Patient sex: M
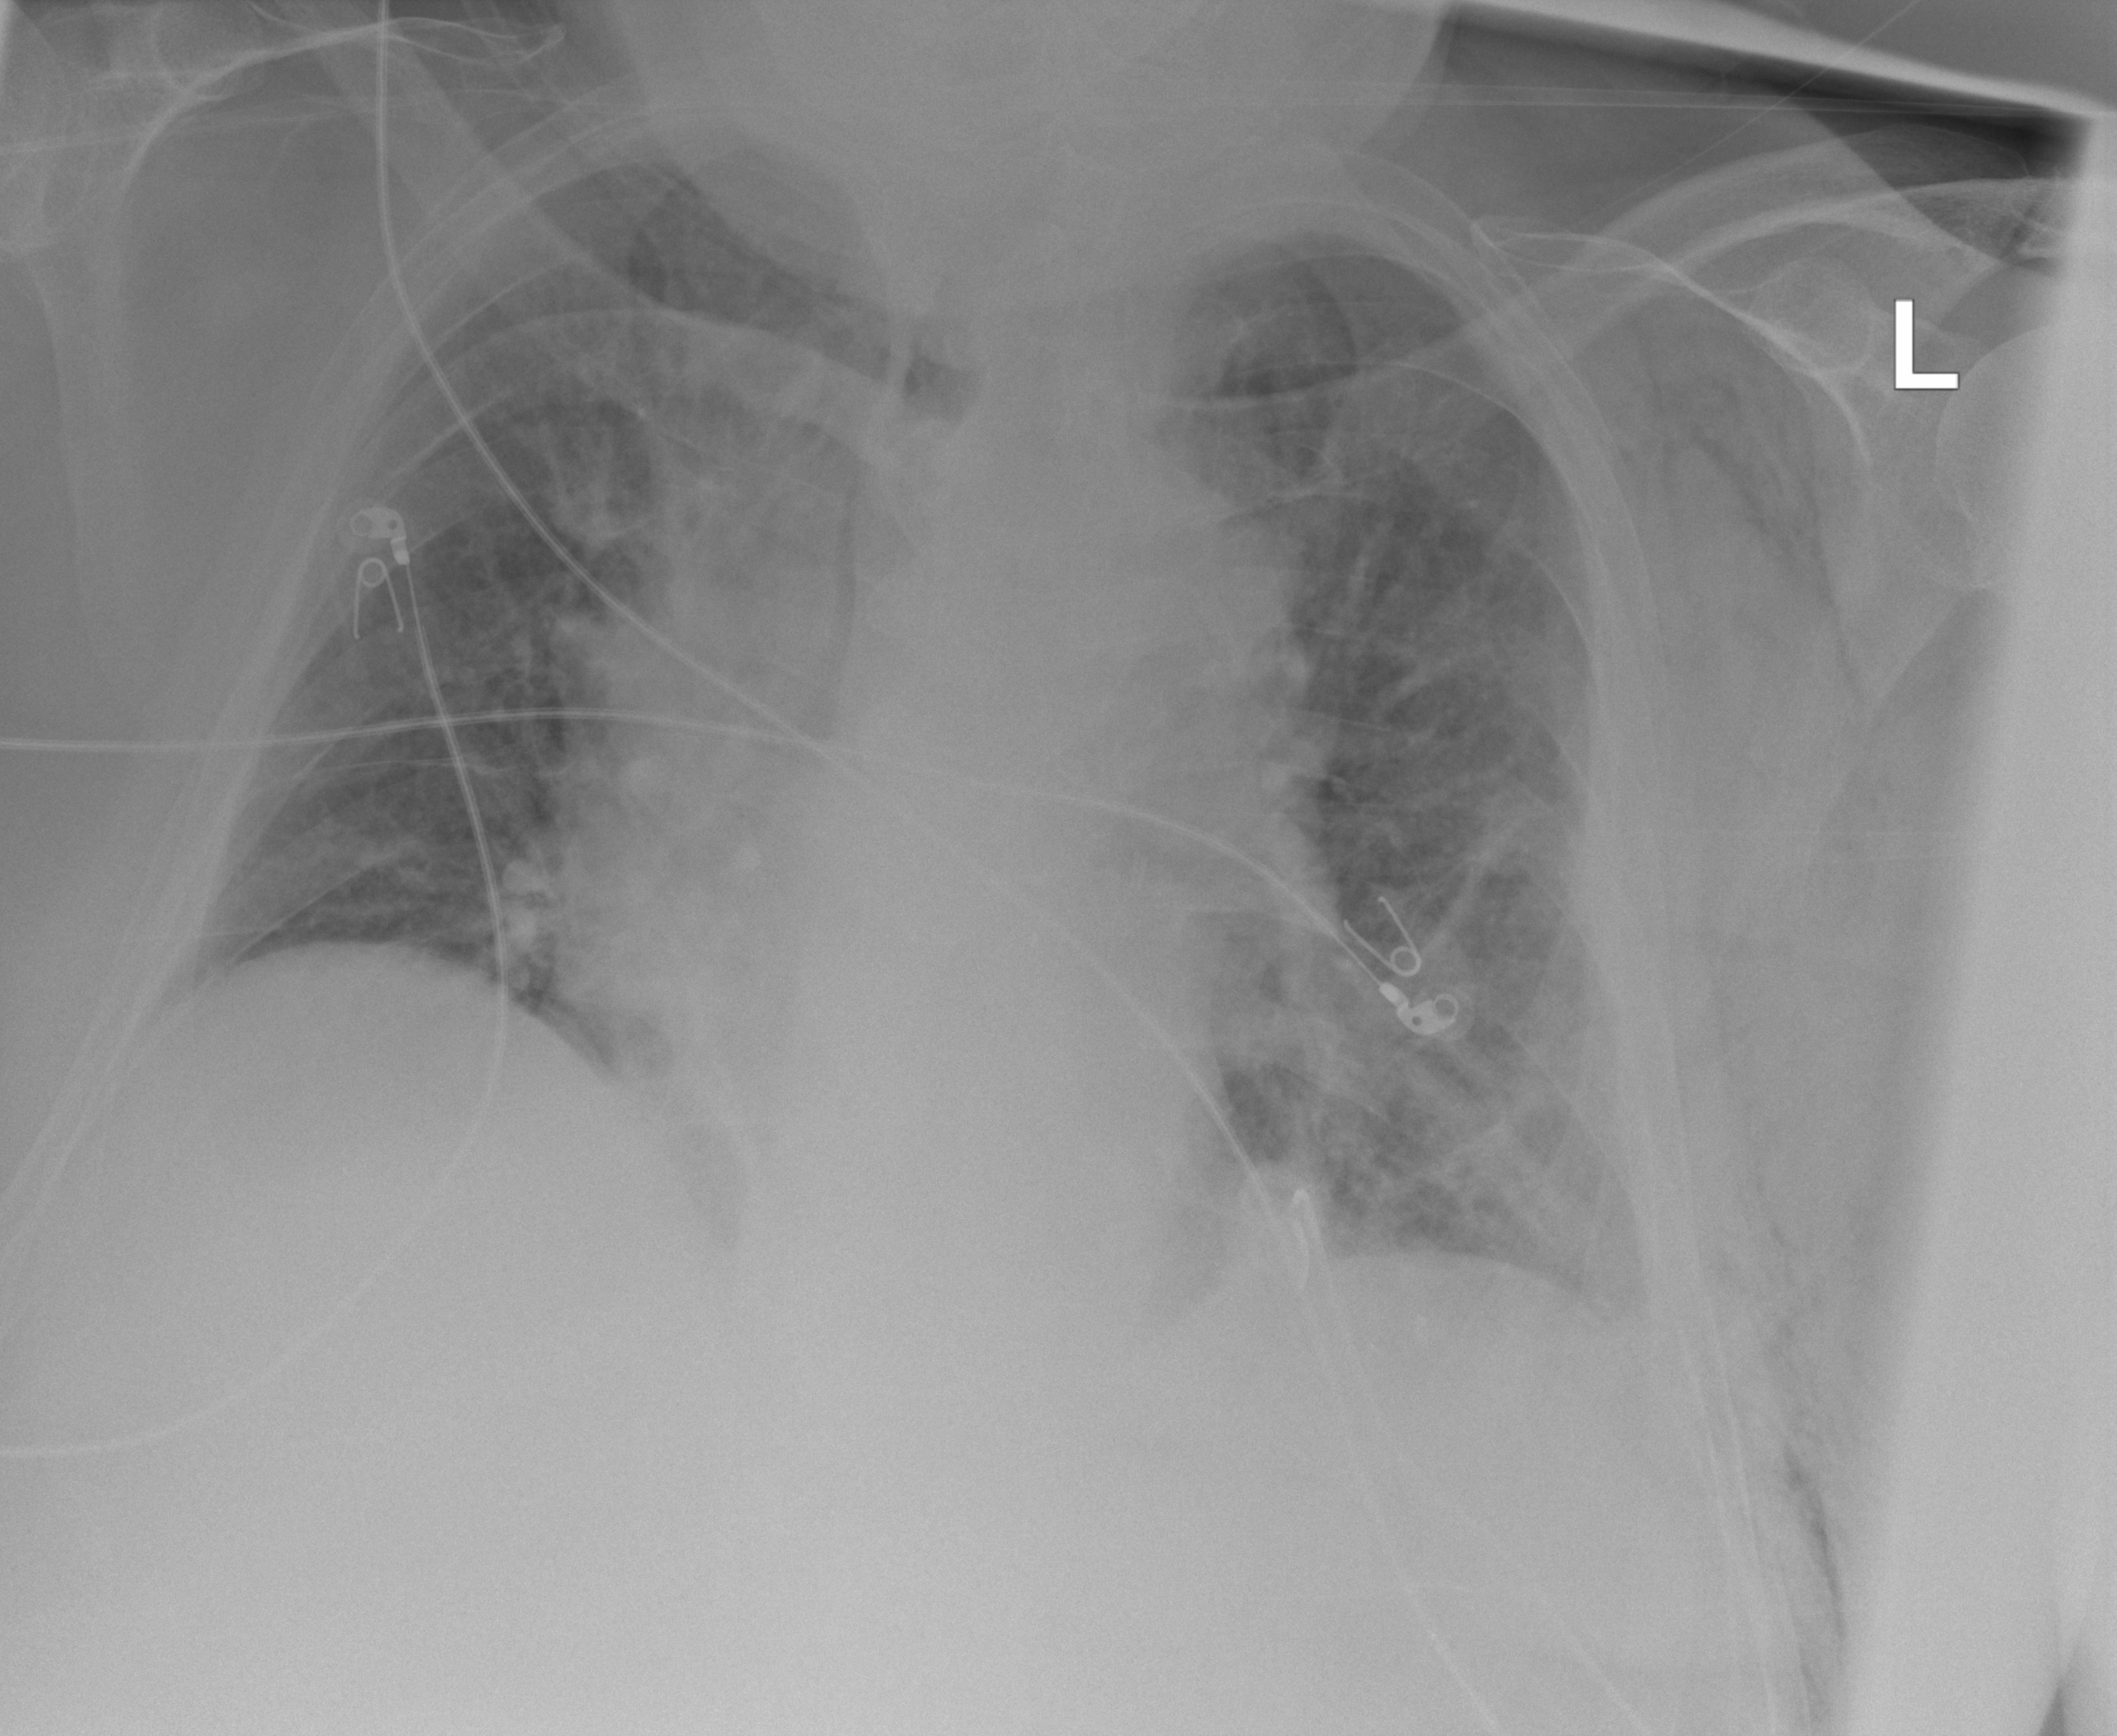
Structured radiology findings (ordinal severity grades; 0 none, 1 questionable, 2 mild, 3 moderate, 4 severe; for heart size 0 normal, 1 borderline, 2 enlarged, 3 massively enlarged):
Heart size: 2
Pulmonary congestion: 3
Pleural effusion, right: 0
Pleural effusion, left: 2
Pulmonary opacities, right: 2
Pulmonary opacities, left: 2
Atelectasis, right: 2
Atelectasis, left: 2